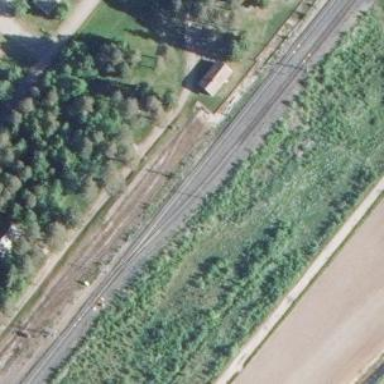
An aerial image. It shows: Preserved railway with siding service.